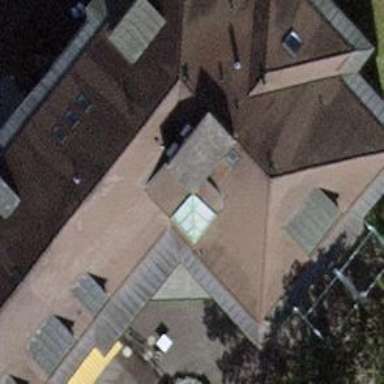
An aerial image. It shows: Nursing home.